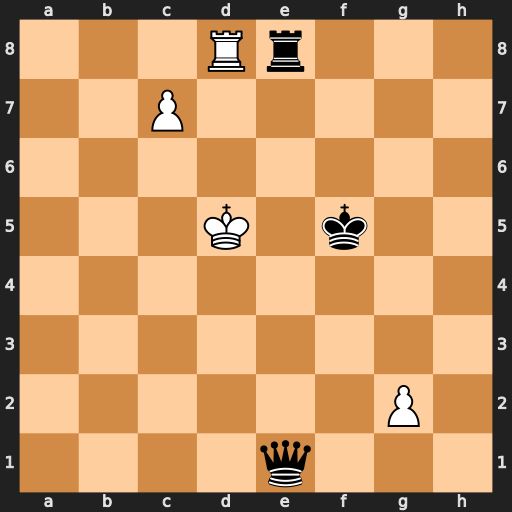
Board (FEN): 3Rr3/2P5/8/3K1k2/8/8/6P1/4q3
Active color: w
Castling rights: -
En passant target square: -
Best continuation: c8=Q+ Qe6+ Qxe6+ Rxe6 g4+